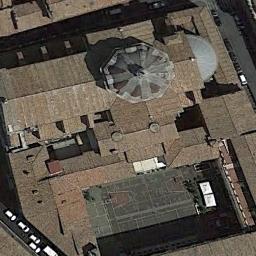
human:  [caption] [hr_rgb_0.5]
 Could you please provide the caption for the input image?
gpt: The church with a circular roof is surrounded by many red buildings .

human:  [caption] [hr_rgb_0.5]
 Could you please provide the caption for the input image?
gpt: The tower of the church with a circular pointed roof and the rest of the church has some orange sloping roofs .

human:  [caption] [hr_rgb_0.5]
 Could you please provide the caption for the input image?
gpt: A church with a brown roof with a cross-shaped roof on the main house .

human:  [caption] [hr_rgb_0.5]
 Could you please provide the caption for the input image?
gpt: This is a church  It has an octagon roof .

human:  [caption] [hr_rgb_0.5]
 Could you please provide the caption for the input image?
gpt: Many cars are near the church .